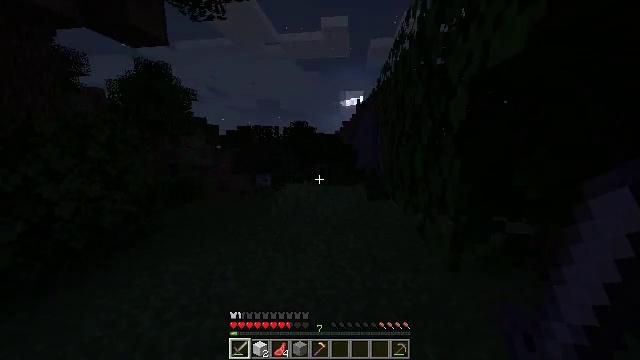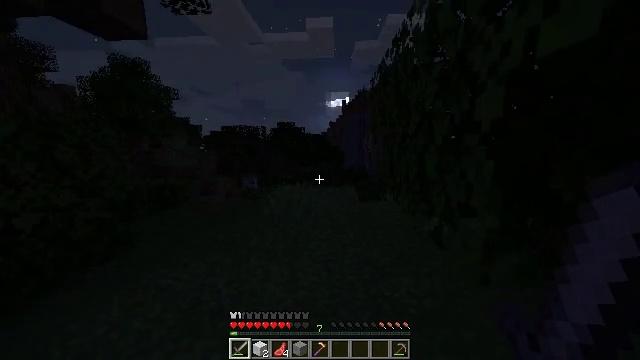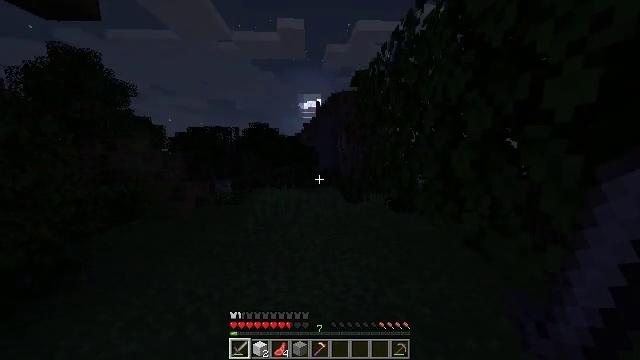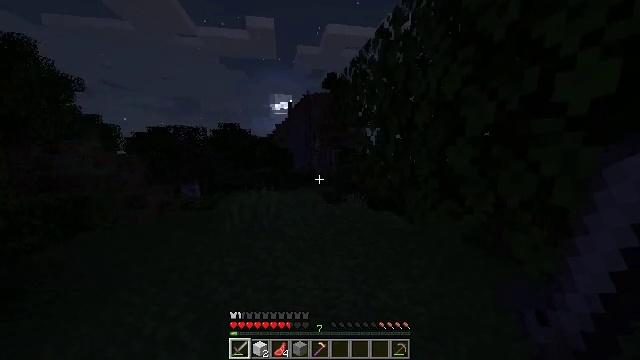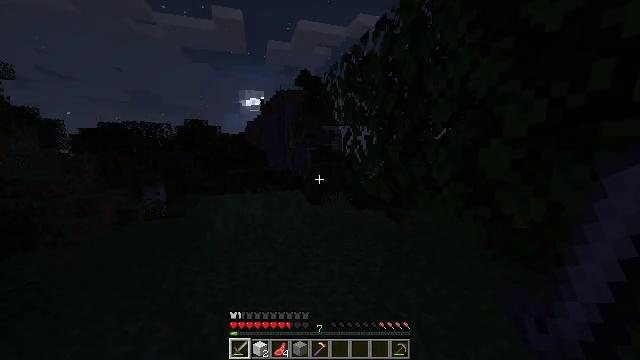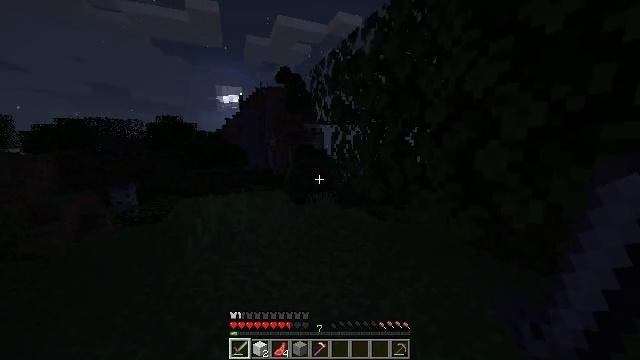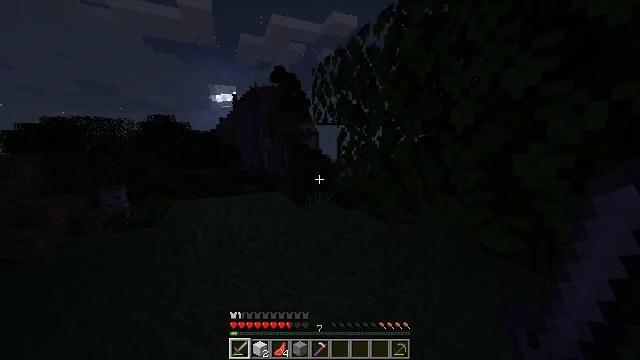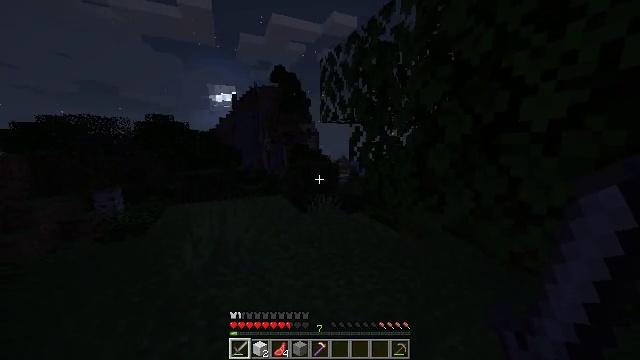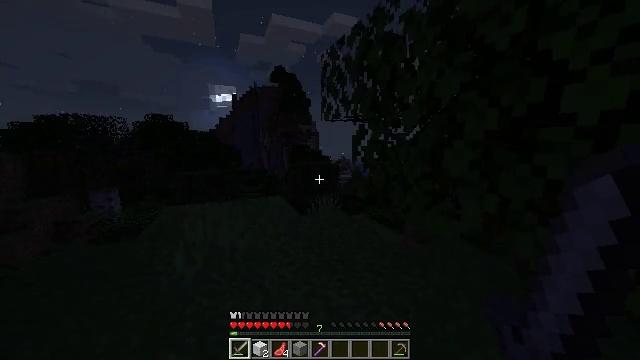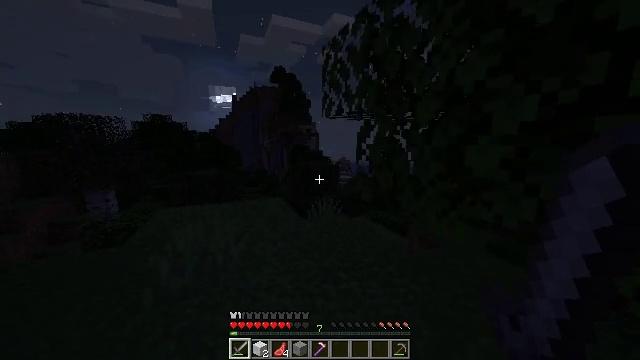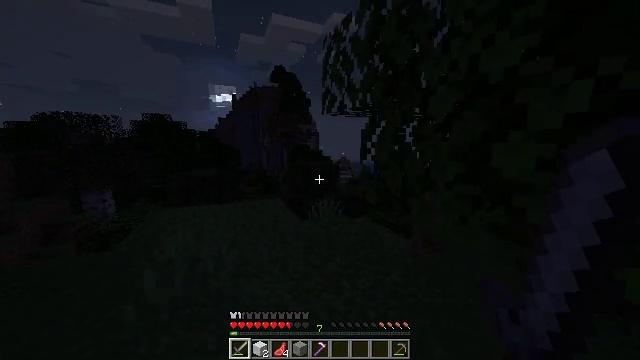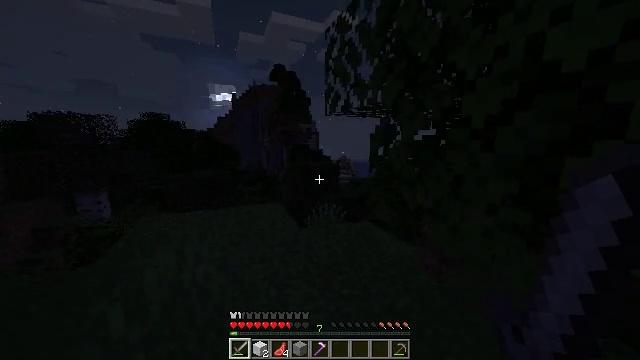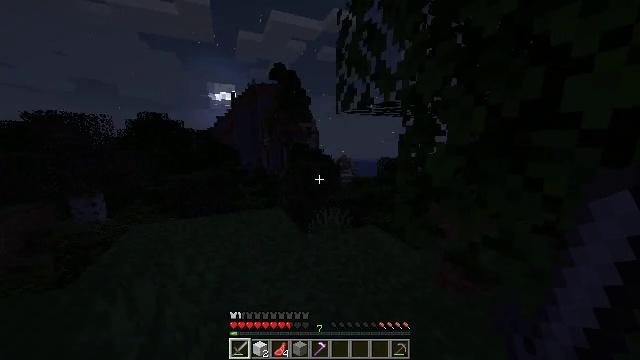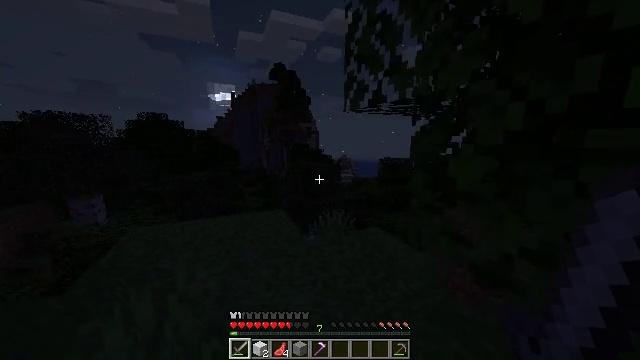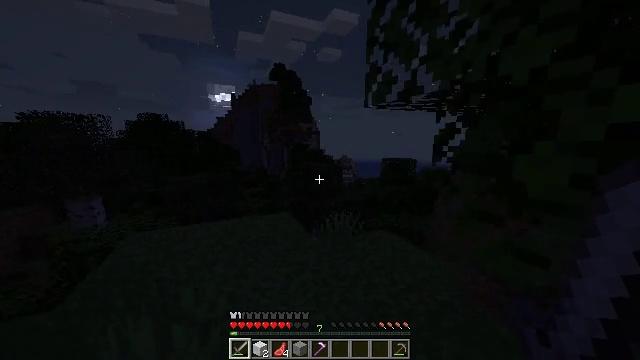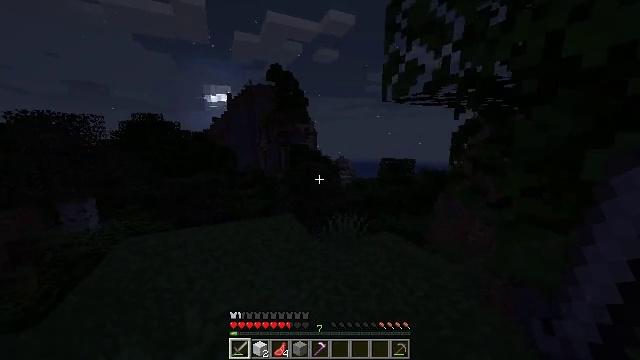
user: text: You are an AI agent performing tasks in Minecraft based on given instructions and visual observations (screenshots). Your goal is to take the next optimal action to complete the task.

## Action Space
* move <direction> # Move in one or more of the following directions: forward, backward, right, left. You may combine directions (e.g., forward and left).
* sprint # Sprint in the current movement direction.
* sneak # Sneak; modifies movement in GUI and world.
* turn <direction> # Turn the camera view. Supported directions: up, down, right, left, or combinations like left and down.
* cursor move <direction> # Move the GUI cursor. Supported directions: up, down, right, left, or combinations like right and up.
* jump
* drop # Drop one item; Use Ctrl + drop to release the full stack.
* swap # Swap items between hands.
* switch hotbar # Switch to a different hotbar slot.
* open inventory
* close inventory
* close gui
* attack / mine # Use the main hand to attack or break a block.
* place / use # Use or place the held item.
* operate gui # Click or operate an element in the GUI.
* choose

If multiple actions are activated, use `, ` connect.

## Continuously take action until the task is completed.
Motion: motion action
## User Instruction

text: Craft a cooked cod in the furnace.
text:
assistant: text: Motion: move forward and move left, turn right
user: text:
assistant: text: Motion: move forward and move left, turn right
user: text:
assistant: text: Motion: move forward and move left, turn right
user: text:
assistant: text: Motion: move forward and move left, turn right
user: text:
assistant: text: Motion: move forward and move left, turn right
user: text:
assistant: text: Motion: move forward, turn right
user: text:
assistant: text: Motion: move forward
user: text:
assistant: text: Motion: move forward
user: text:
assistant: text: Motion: move forward
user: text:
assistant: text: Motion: move forward
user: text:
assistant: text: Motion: move forward
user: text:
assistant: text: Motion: move forward and move left
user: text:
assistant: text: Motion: move forward and move left
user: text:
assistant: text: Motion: move forward and move left
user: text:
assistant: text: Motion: move forward and move left
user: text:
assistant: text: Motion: move forward and move left, turn right
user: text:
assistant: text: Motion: move forward and move left, turn right
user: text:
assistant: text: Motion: move forward and move left, turn right
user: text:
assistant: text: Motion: move forward, turn right and down
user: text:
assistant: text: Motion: move forward, turn right and down
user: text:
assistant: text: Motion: move forward, turn right
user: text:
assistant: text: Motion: move forward, turn right
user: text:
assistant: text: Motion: move forward, turn right and down
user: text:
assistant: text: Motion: move forward, turn right and down
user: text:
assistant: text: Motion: move forward, turn right and down
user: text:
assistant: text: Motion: move forward, turn right and down
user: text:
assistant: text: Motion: move forward, turn right and down
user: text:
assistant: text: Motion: move forward, turn right
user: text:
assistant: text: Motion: move forward
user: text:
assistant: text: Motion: move forward